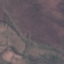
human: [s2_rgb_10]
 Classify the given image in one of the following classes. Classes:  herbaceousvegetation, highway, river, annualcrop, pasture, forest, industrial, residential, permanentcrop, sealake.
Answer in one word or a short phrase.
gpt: HerbaceousVegetation